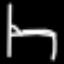
Label: bed